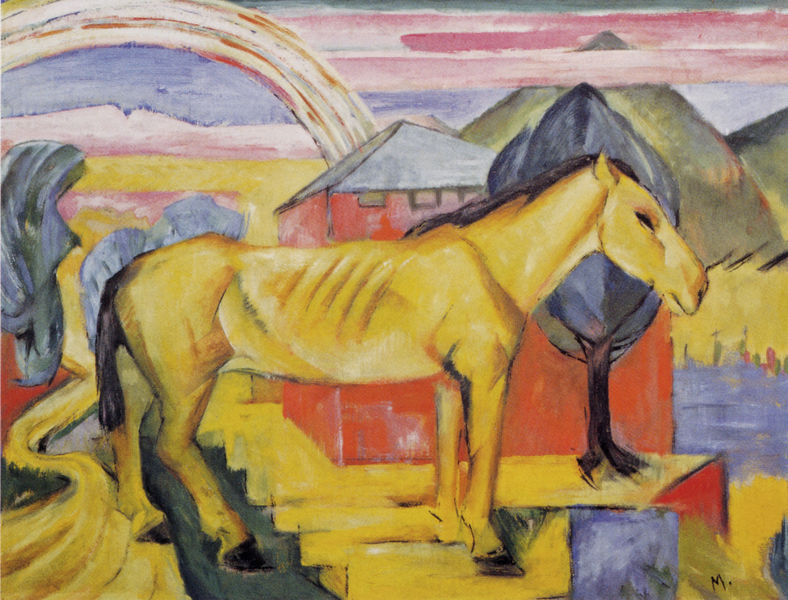
Titel: Das lange gelbe Pferd
Künstler: Franz Marc
Standort: Nassau
Institution: unbekannt
Schlagwörter: baum, berg, blau, gemälde, himmel, wasser, wolken, aquarell, bäume, gelb, grün, landschaft, see, bunt, pastell, profil, schwarz, dach, gebäude, haus, rot, weg, wolke, expressionismus, stehen, signatur, hügel, natur, auge, ohren, rosa, pferd, pferde, hufe, mähne, schweif, bogen, perspektive, berge, dächer, mauer, formen, violett, fluß, treppe, treppen, stimmung, stufen, impressionisten, abstraktion, surreal, gauguin, rechtecke, kreuz, bergspitze, rippen, buchstabe, franz, bauhaus, geometrisch, elend, gaul, kuben, mager, regenbogen, franz marc, marc, blaue reiter, franz mark, bam, abgemagert, vereinfachung, wolkenstimmung, rotes haus, m, m., b#äume, reenbogen, gelbes pferd